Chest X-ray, AP view. Patient: 19 years old, sex M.
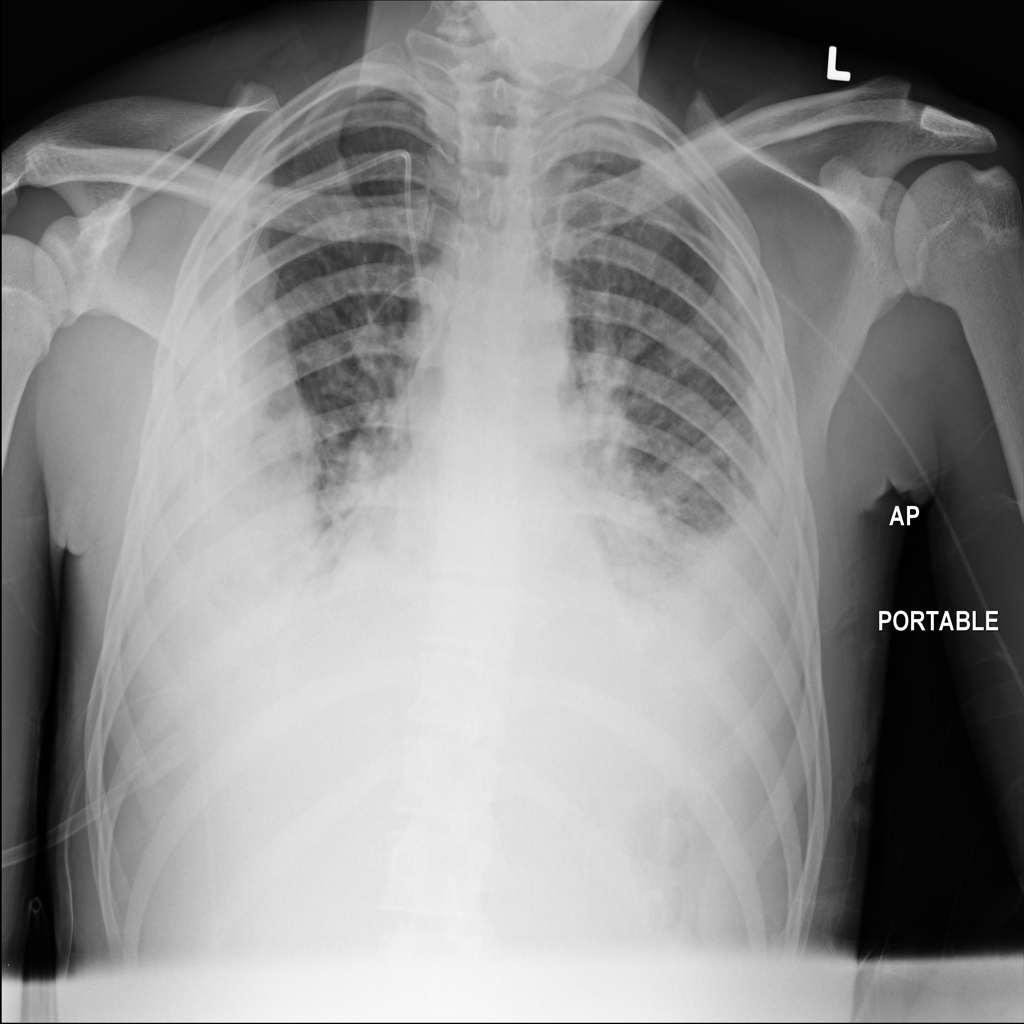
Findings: Mass, Pleural_Thickening